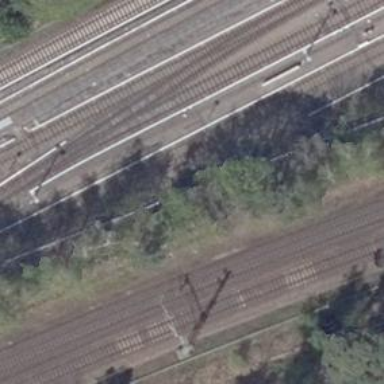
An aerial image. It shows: Railway switch.